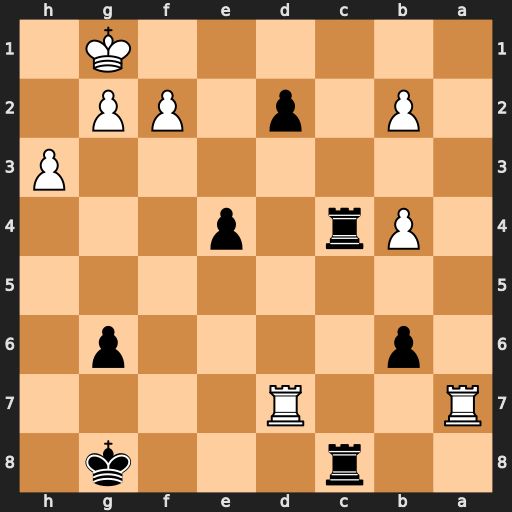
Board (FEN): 2r3k1/R2R4/1p4p1/8/1Pr1p3/7P/1P1p1PP1/6K1
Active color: b
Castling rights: -
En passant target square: -
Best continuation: Rc1+ Kh2 d1=Q Rxd1 Rxd1